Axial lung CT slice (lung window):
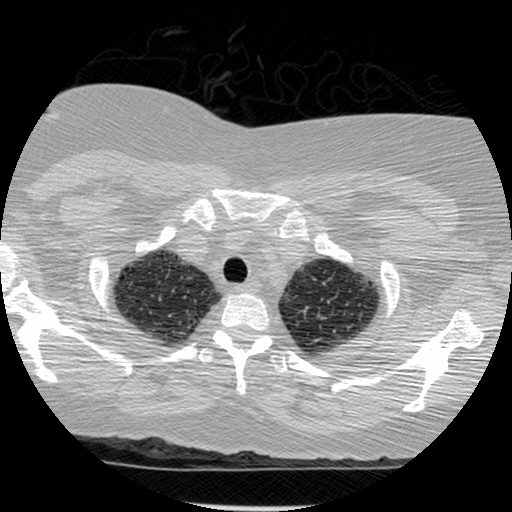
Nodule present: no